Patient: sex M, age 46
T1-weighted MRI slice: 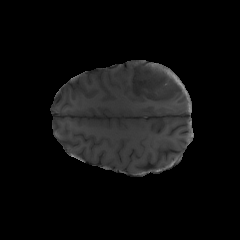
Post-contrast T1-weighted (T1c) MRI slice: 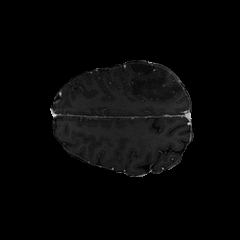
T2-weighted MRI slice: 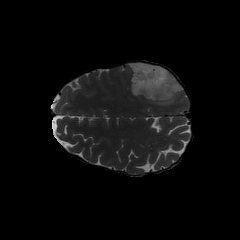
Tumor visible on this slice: yes
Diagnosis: Astrocytoma, IDH-mutant
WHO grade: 3